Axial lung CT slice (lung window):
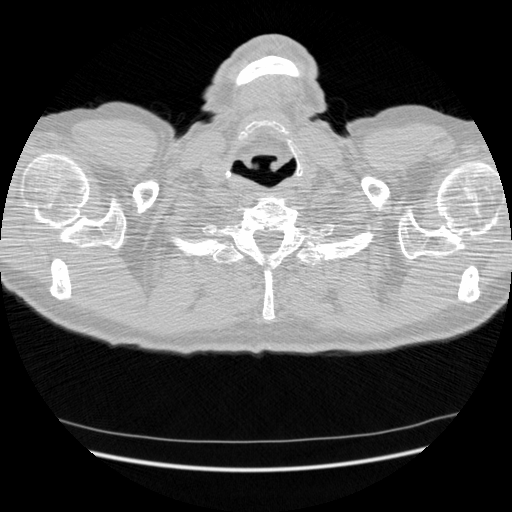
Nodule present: no